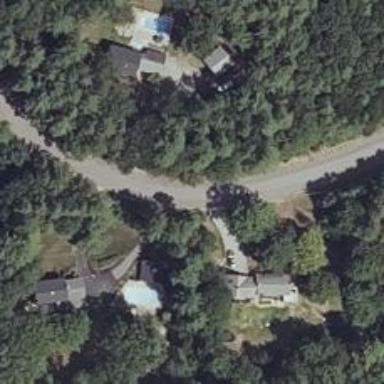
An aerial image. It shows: Residential road with asphalt surface and sidewalk on the left.